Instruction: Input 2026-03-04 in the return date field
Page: home
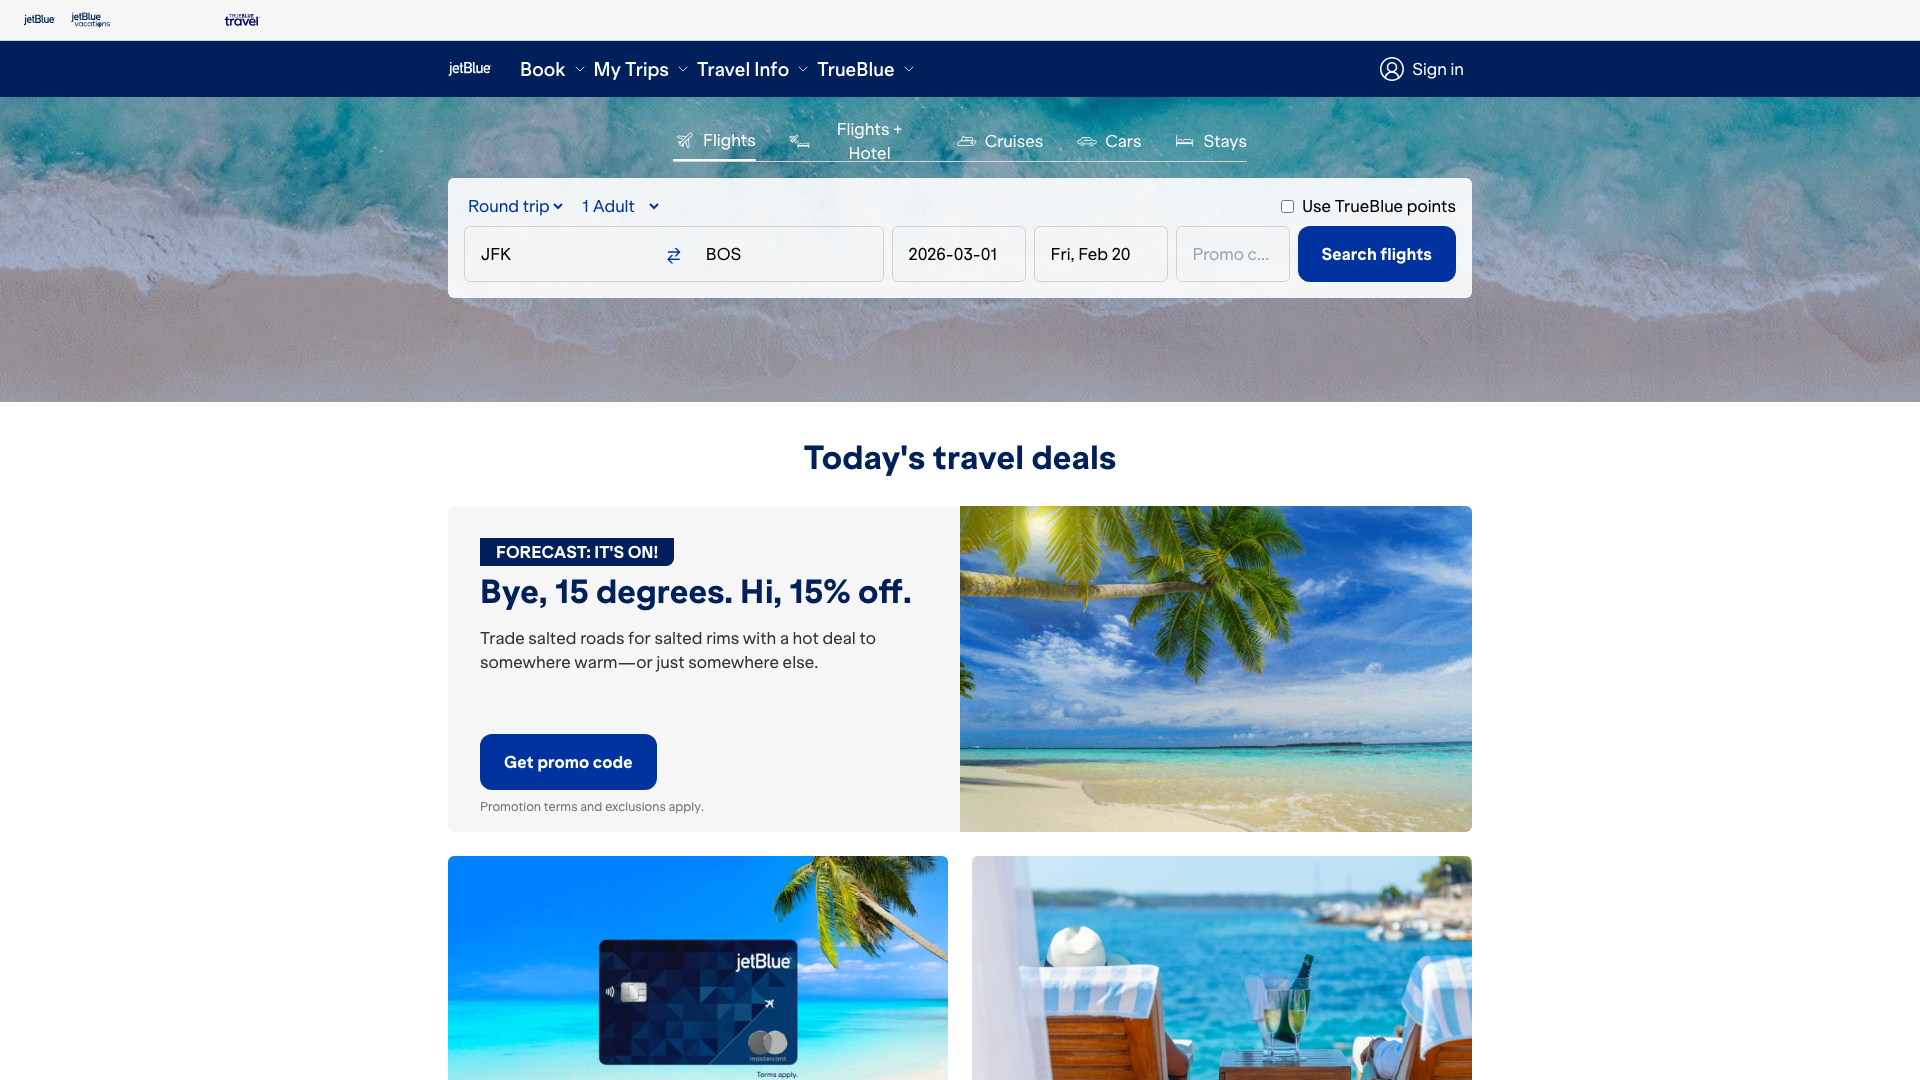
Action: type